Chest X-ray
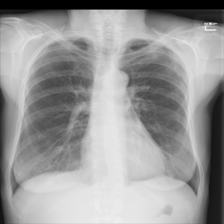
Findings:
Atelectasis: negative
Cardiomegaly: negative
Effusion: negative
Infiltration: positive
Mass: negative
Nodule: positive
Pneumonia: negative
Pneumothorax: negative
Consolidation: negative
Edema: negative
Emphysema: negative
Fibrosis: negative
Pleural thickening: negative
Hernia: negative